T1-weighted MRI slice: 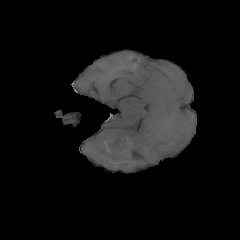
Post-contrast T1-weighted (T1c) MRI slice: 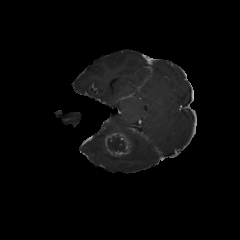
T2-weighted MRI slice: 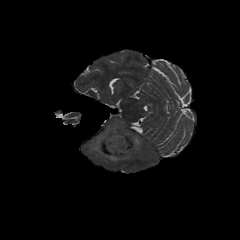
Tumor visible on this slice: yes